Question: I'm trying to use glew in my Xcode project, but I'm getting this: 'Apple Mach-O Linker (Id) Error... Undefined symbols for architecture x86_64'
I'm using the current version of glew that I downloaded from their <URL>.

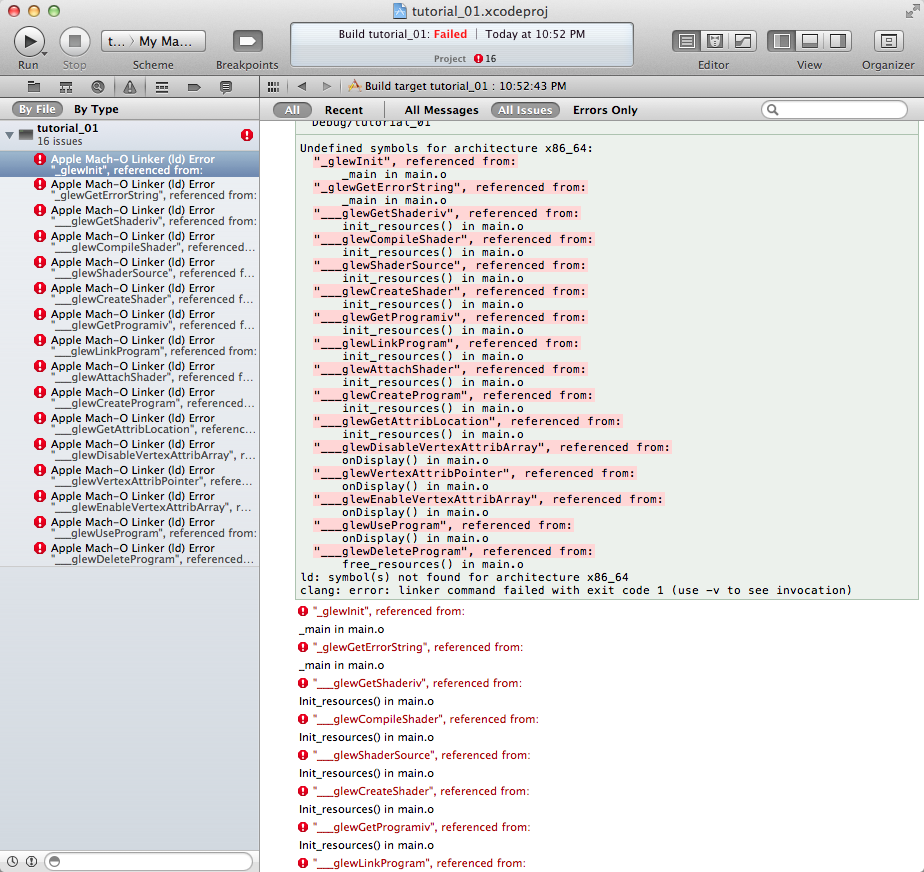
Answer: Here's what I did:
Install Glew via MacPorts. (in terminal run the command 'sudo port install glew')
In the Xcode project's build settings add the following:
- '-lGLEW'- '/opt/local/include/'- '/opt/local/lib/'